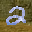
Label: 2